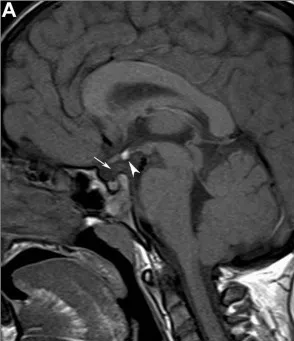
Brain MRI of the patient at 4.8 years. A) Unenhanced midline sagittal T1-weighted image shows hyperintensity corresponding to ectopic posterior pituitary lobe at the median eminence (arrowhead). The pituitary gland and sella turcica are small, and the pituitary stalk is not visible (white arrow).
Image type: radiology (mri)